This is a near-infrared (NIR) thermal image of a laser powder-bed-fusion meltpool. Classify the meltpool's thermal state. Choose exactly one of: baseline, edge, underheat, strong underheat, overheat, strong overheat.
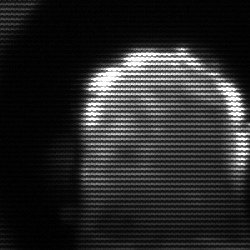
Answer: baseline